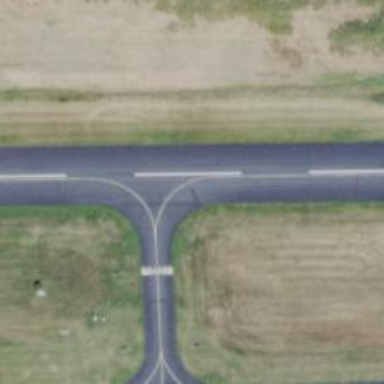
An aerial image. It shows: Image of taxiway at airport.